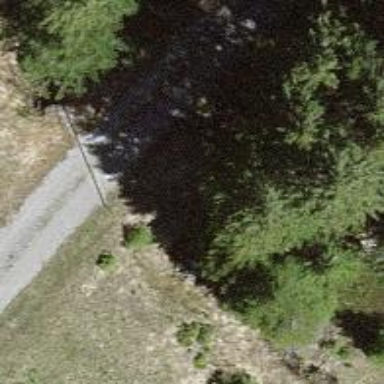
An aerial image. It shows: Culvert tunnel.